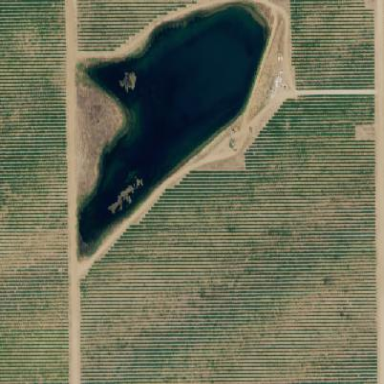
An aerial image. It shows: Pond serving as water storage reservoir.